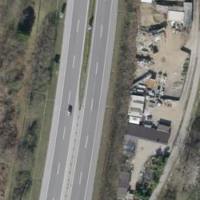
EUNIS habitat code: 57
Species observed at this site:
Phytolacca americana